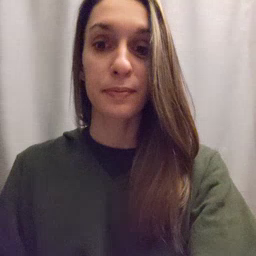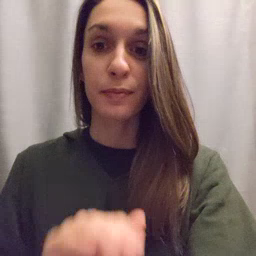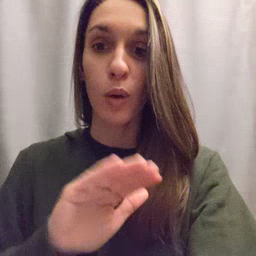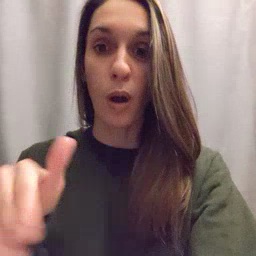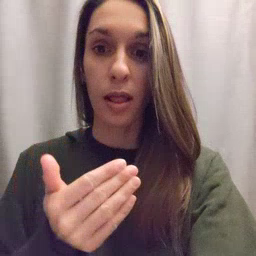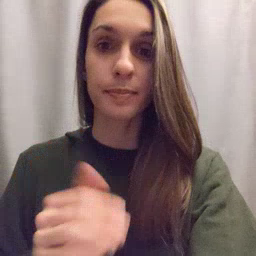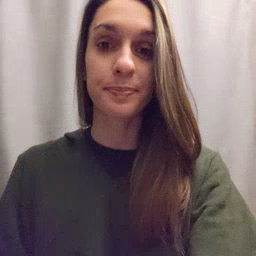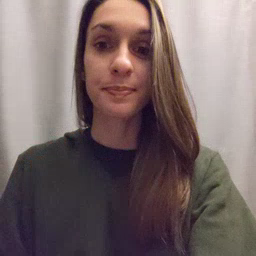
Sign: all